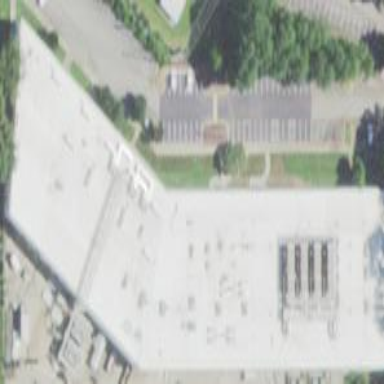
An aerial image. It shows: Commercial building.